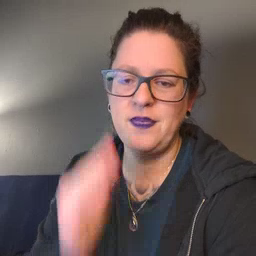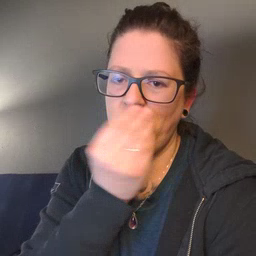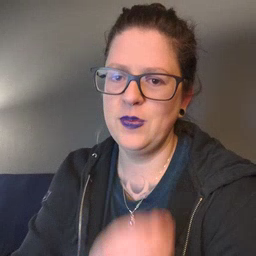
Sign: flower